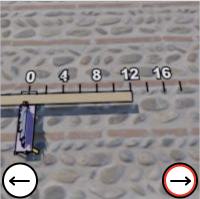
Task: length
Answer: 12
First scale value: 4.0